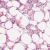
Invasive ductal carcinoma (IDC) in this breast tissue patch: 0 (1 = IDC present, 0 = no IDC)